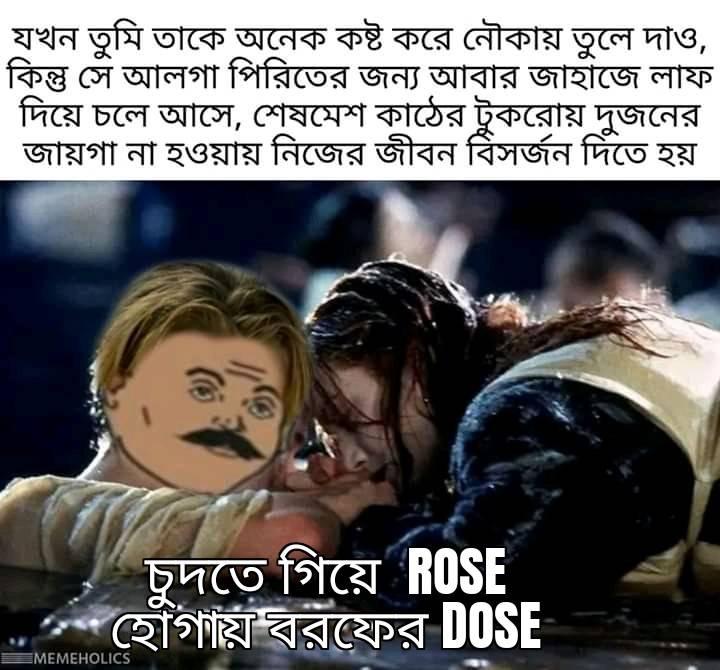
Caption: যখন তুমি তাকে অনেক কষ্ট করে নৌকায় তুলে দাও , কিন্তু সে আলগা পিরিতের জন্য আবার জাহাজে লাফ দিয়ে চলে আসে , শেষমেশ কাঠের টুকরোয় দুজনের জায়গা না হওয়ায় নিজের জীবন বিসর্জন দিতে হয়     চুদতে গিয়ে ROSE  হোগায় বরফের  DOSE
Label: hate